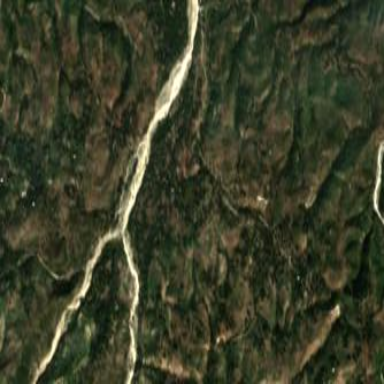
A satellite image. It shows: River flowing through natural water landscape.